Question: I'm trying to make a UML model with my friend and our problem is that we can only make simple diagrams and don't know how to model more complex relationships, like buying a seat in a cinema.
I think it may be too complex for us because in a cinema you have screening rooms, inside those rows, and seats. You have different movies, and they can be screened multiple times too in different rooms. And to take into account different priced tickets, as well as being able to buy multiple seats at the same time.
We are in uni and we have looked at a bunch of examples but they were so simple that it doesn't require a diagram to program or to understand them.
We have a customer who would be able to buy tickets either online or at the cinema. We can't make a central system (of a single cinema) that lets the online website and the cash registers in the cinema communicate so that the customer wouldn't buy seats that are already have been sold before, we don't know how to model this in UML.

If the problem is that we are trying to do too much in 1 diagram or trying to do stuff that shouldn't be done with class diagram, please let us know how to break it up and what parts to put where because we are kinda lost at this point.
Any help is highly appriciated!
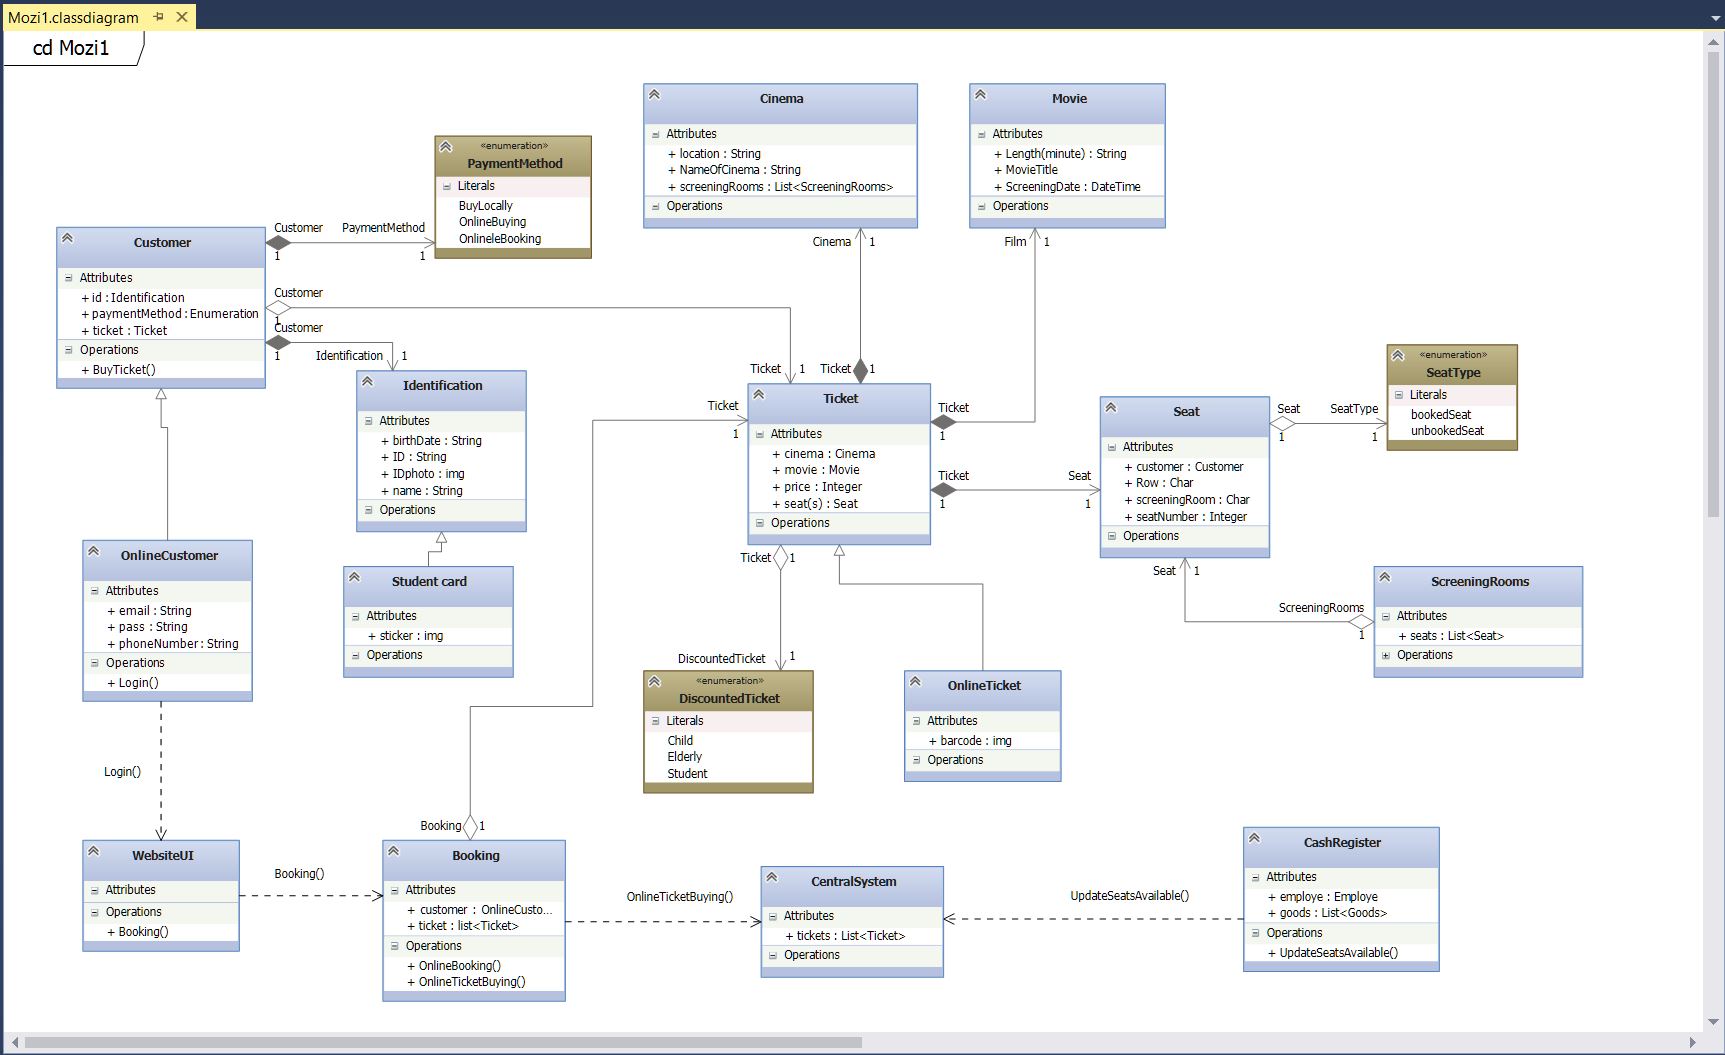
Answer: There is a difference between the static structure of an application and its dynamic behavior. A class diagram is meant to model the static structure only. It can be used to show relationships between customers and tickets and between tickets and performances, but it is not suited to reflect the process of "buying" and checking whether a seat has already been sold. This can be captured in an activity diagram (for instance).
You shouldn't connect tickets directly to movies and seats. What's missing in your class diagram are "Performance" and "Slot".
A Performance is a movie shown during a particular time in a particular room. For example, Performance 28374 is movie "Rambo 5" being shown in room 2 from 7pm till 9pm.
A Slot is a seat during a Performance, e.g. seat 12C for Performance 28374.
Now, you can relate a Ticket to a Slot. If a Slot is already bought, it is related to a Ticket. If a Slot is not yet bought, it is not related.